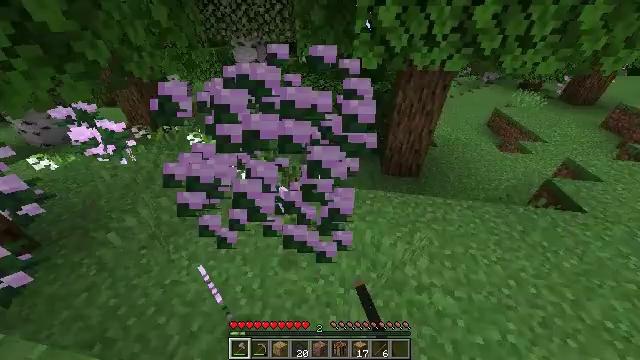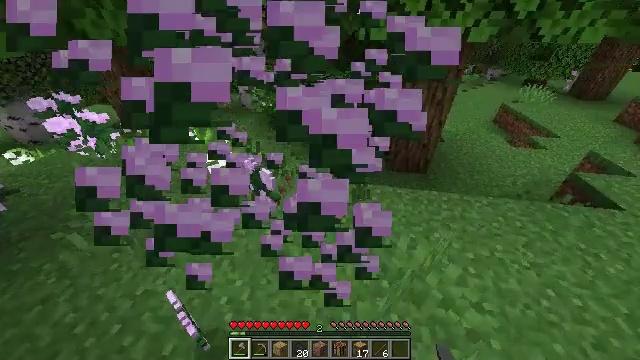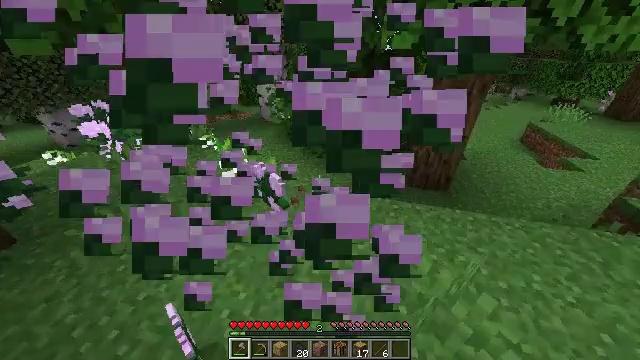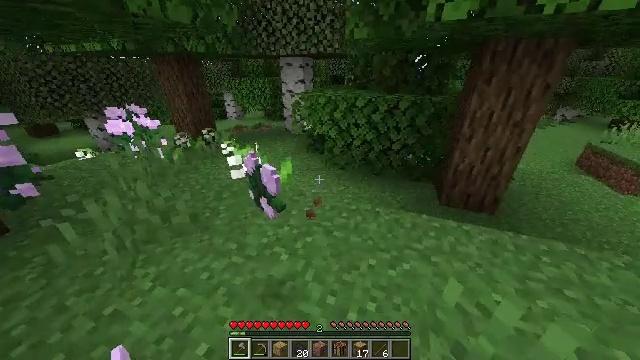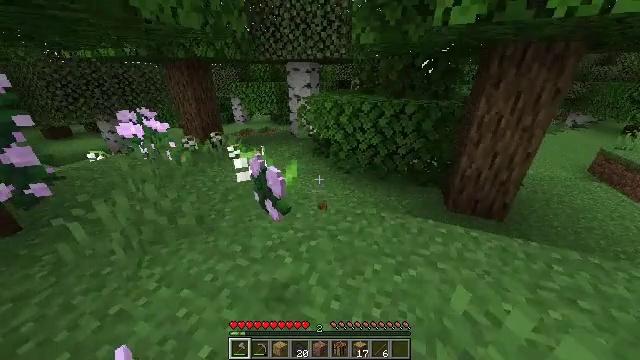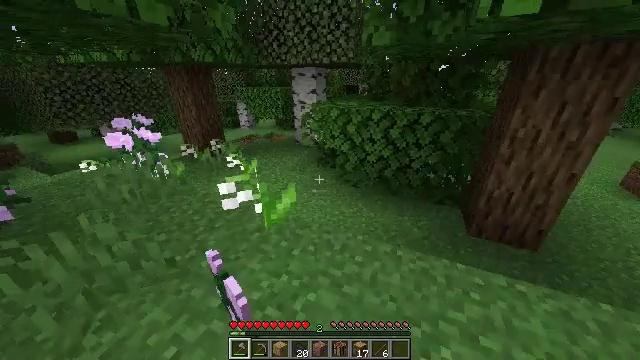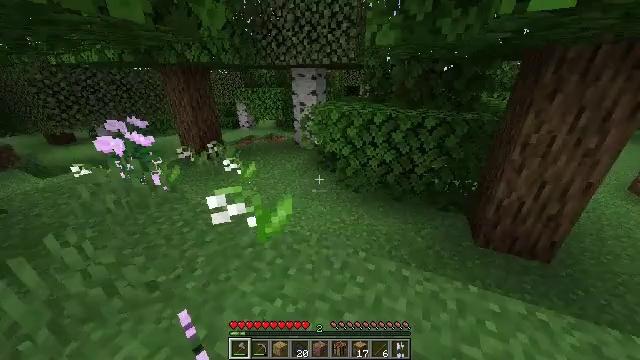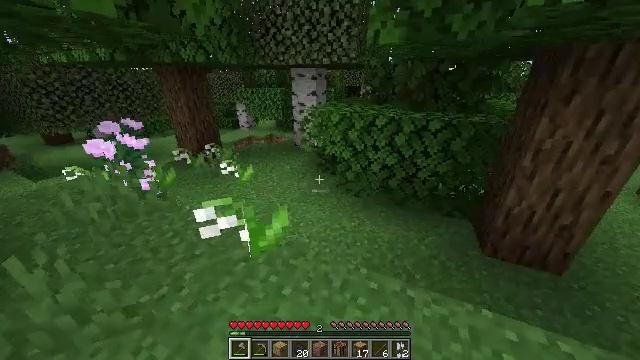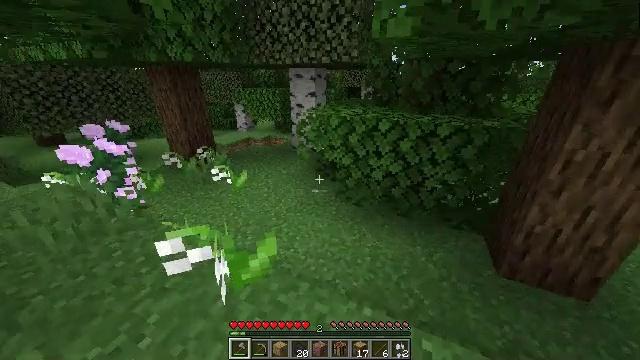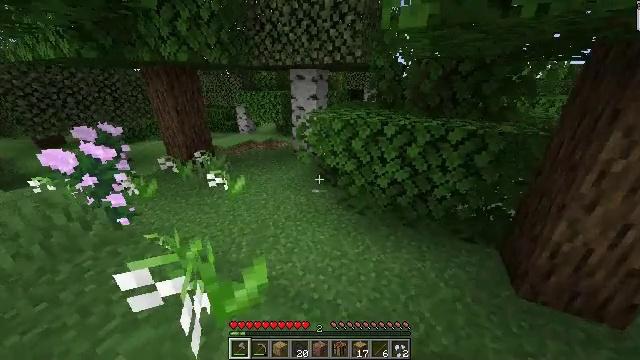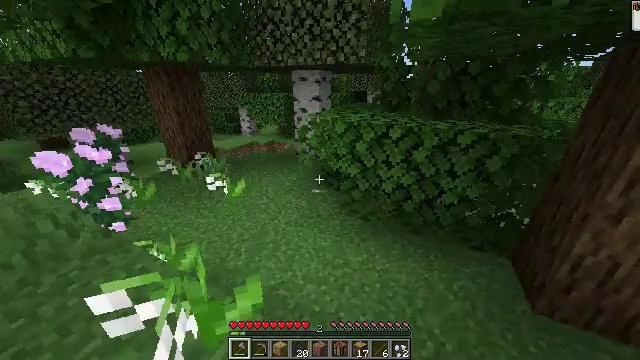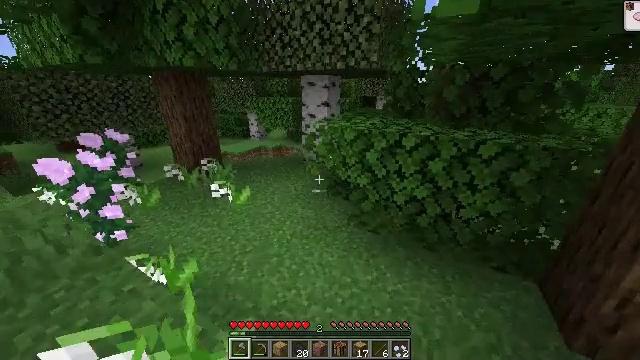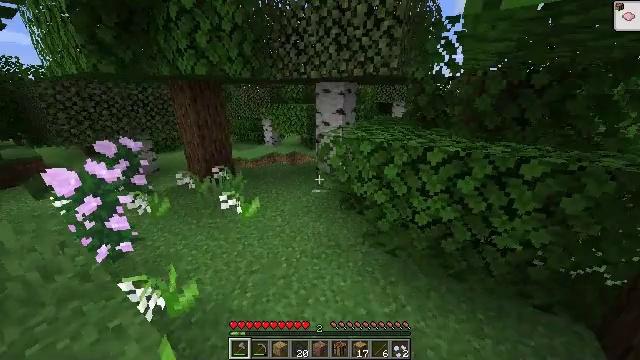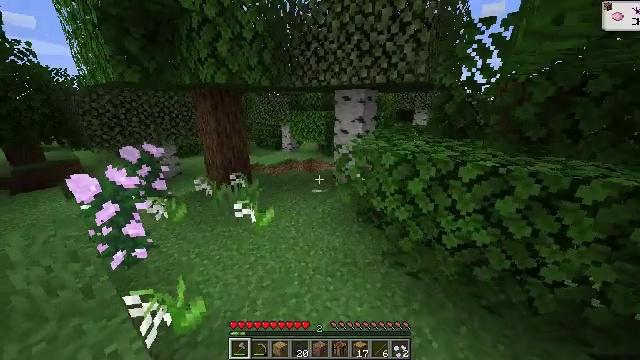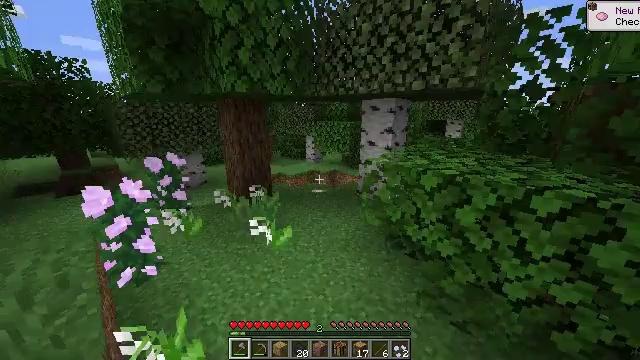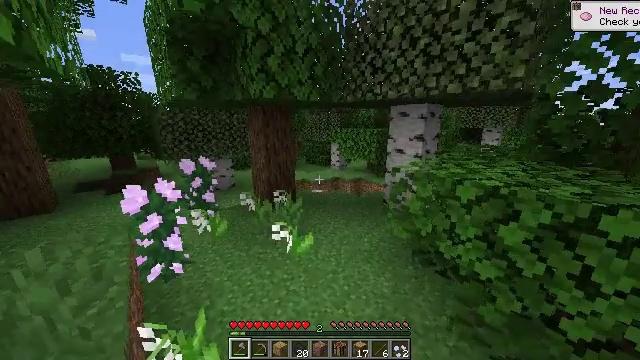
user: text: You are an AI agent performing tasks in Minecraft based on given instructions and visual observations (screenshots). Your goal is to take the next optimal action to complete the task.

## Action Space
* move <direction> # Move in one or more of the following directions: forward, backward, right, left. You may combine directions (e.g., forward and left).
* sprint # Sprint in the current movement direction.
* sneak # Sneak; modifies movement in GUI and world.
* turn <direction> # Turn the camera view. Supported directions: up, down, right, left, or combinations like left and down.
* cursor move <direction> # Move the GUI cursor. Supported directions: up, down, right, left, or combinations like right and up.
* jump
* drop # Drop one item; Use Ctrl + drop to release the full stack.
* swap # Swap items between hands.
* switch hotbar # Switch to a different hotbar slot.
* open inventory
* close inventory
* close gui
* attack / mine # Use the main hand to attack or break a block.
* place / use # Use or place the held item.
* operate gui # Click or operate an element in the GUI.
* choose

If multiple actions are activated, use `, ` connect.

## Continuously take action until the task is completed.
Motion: motion action
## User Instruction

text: Gather lilac from the ground.
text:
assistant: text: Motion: move forward, sprint, attack / mine
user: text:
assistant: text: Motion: move forward, sprint, turn left and up
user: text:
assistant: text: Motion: move forward, sprint, turn left and up
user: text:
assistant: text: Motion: move forward, sprint, turn left and up
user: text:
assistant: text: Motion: move forward, sprint, turn left and up
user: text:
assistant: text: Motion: move forward, sprint
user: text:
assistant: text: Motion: move forward, sprint
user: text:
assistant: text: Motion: move forward, sprint
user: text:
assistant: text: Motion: move forward, sprint
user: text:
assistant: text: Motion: move forward, sprint
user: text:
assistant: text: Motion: move forward, sprint, turn left and up
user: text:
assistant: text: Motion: move forward, sprint, turn left and up
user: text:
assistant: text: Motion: move forward, sprint, turn left and up
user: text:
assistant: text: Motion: move forward, sprint, turn left and up
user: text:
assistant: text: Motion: move forward, sprint, turn left and up
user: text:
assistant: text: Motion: move forward, sprint, turn left
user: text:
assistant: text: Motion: move forward, sprint
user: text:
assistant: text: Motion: move forward, sprint, turn left
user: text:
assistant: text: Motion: move forward, sprint
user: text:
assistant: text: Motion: move forward, sprint
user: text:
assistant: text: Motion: move forward, sprint
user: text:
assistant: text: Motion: move forward, sprint
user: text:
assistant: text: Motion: move forward, sprint, turn down
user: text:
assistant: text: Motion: move forward, sprint, turn down
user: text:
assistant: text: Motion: move forward, sprint, turn left and down
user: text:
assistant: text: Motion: move forward, sprint, turn left and down
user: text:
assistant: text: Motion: move forward, sprint, turn left
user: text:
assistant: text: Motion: move forward, sprint, turn left and up
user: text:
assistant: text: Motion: move forward and move left, sprint, turn left
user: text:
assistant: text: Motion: move forward and move left, sprint